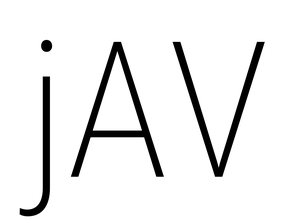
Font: Roboto_Condensed_ExtraLight